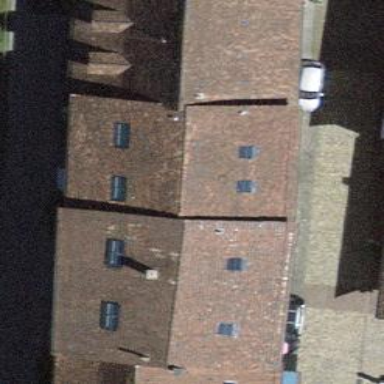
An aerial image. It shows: Residential building with gabled roof oriented across.